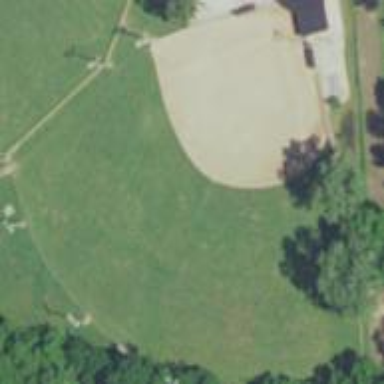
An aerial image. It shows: Baseball pitch for leisure and sports activities.